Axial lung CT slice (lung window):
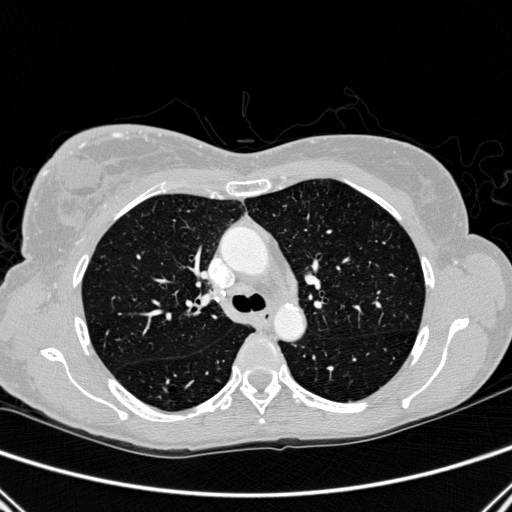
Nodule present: yes
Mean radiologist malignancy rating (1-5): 1